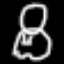
Label: frog